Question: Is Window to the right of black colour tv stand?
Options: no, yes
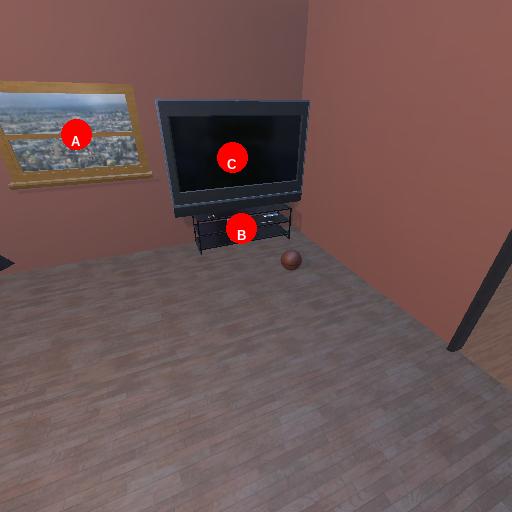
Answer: no